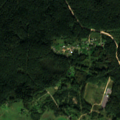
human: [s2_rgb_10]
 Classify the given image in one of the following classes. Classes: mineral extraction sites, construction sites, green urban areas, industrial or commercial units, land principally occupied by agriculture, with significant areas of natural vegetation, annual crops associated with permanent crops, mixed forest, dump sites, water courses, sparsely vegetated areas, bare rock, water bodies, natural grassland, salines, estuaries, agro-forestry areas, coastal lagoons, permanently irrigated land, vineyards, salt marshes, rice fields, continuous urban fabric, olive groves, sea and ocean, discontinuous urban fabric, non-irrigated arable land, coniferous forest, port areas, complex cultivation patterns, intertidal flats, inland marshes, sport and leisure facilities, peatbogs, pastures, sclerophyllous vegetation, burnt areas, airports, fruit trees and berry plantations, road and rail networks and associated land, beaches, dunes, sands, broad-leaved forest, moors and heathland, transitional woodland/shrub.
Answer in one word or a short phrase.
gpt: pastures, land principally occupied by agriculture, with significant areas of natural vegetation, broad-leaved forest, coniferous forest, mixed forest